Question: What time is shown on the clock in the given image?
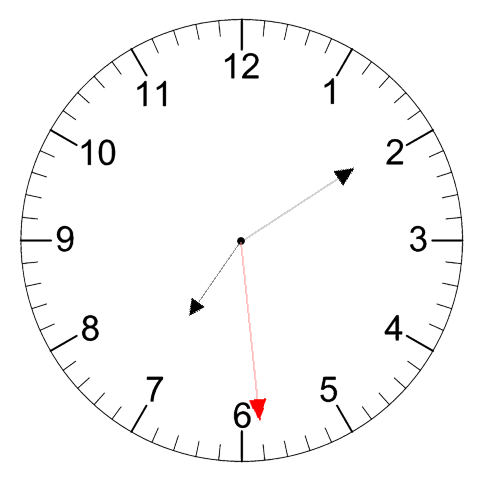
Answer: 07:09:29